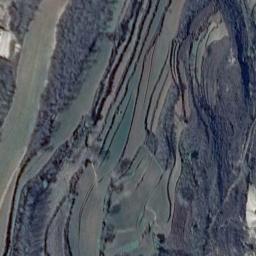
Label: terrace